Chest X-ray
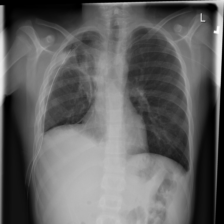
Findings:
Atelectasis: negative
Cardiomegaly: negative
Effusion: negative
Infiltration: negative
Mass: negative
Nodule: negative
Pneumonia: negative
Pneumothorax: positive
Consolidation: negative
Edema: negative
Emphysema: negative
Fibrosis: negative
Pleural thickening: negative
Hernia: negative